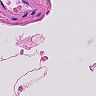
Metastatic tissue present: no